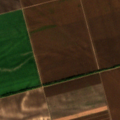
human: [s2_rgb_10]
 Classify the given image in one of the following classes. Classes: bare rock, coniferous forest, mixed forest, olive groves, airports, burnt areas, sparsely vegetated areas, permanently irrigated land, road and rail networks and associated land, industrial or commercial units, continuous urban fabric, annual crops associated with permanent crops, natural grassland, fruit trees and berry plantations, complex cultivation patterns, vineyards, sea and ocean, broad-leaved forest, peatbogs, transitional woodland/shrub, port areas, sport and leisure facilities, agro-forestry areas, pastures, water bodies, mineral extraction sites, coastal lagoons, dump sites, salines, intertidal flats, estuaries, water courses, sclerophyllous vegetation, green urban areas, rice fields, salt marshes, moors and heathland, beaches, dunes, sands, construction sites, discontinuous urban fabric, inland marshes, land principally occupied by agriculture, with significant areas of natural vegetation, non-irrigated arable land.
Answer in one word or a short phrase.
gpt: non-irrigated arable land